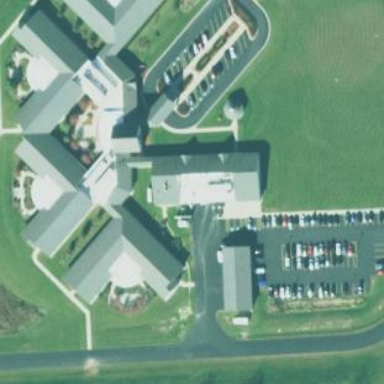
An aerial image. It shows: Nursing home building.